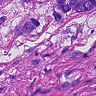
Metastatic tissue present: yes